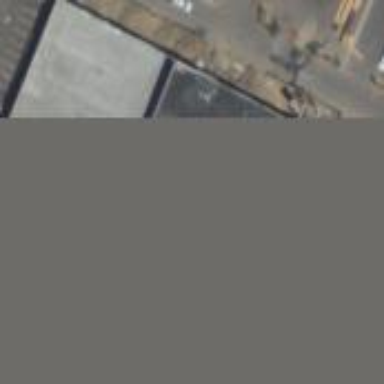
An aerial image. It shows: Retail building with flat roof.